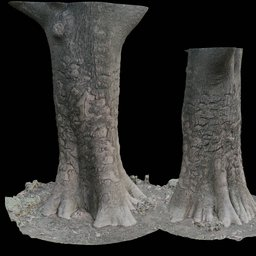
Label: nature